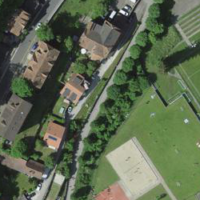
EUNIS habitat code: 55
Species observed at this site:
Equisetum hyemale
Cymbalaria muralis